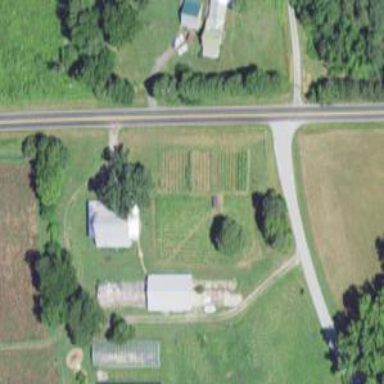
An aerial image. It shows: Farm.